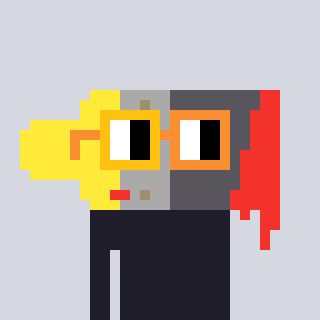
a pixel art character with square yellow and orange glasses, a paintbrush-shaped head and a peachy-colored body on a cool background